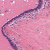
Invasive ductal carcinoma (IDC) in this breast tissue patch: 0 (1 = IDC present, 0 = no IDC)